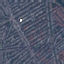
Land use / land cover class: Residential